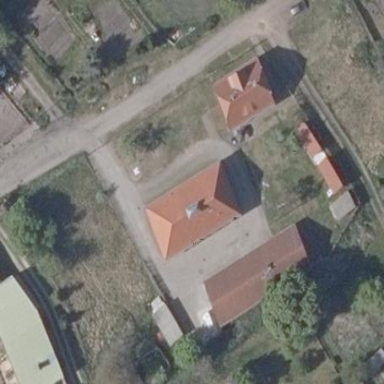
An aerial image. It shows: Service building.